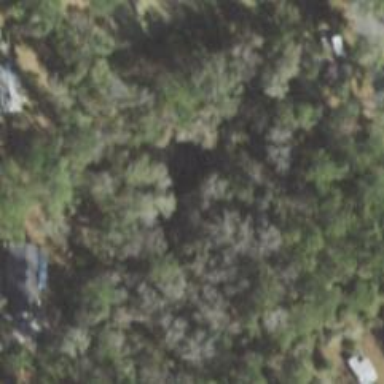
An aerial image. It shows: Mixed leaf woodland.